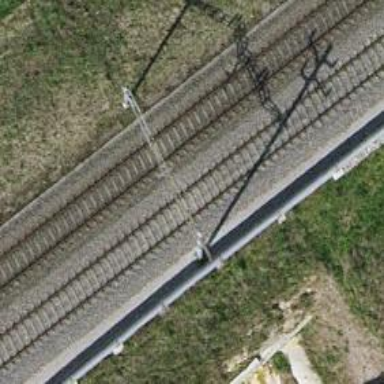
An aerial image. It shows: Catenary mast for power lines.